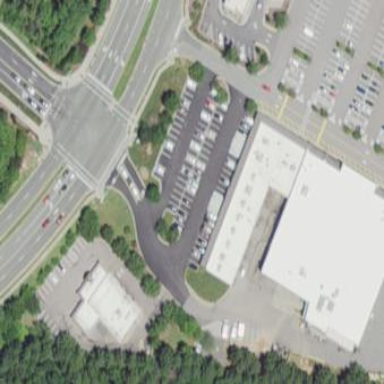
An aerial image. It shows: Parking area with asphalt surface.